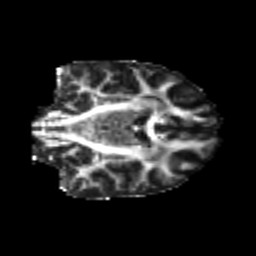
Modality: FA
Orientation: coronal
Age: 22
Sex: female
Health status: healthy
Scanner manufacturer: philips
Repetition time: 7.386 s
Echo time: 0.08599 s